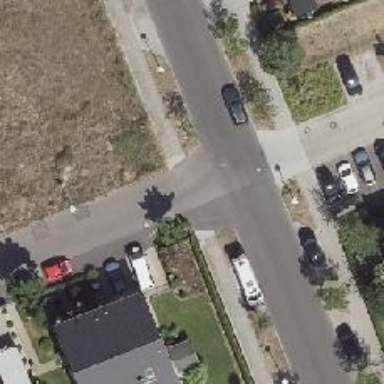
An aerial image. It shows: Asphalt road in residential area.